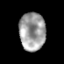
Tissue: prostate
Cell type: Epithelial cells
Senescence score: 0.2944
Nuclear area (px): 979
Mean DAPI intensity: 157.908